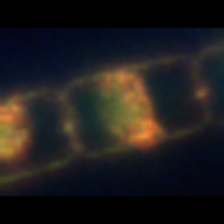
Taxon: Detonula
Group: Diatoms